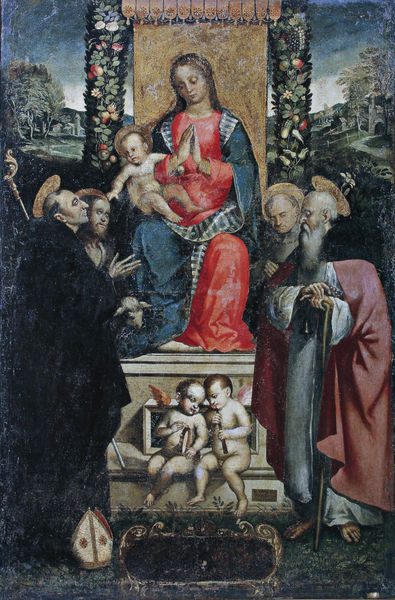
Titel: Sacra Conversazione
Künstler: Francesco Verla
Standort: Trient
Institution: Diözesanmuseum
Schlagwörter: blau, flügel, fuß, gemälde, hand, himmel, mann, nackt, schatten, umhang, wolken, bäume, grün, landschaft, sitzen, stadt, blume, blumen, hut, kleid, licht, männer, schwarz, strasse, stuhl, weiss, blick, blüten, gebäude, haus, rosen, rot, weg, wiese, wolke, malerei, teppich, bart, blond, mütze, falten, johannes, sockel, vollbart, gelehrte, hände, vorhang, natur, kirche, pfad, gewand, gold, haare, lange haare, mantel, sitzend, drei, kind, girlande, instrumente, pflanzen, renaissance, kinder, stock, engel, engelchen, früchte, garten, ranken, äpfel, schrift, sitz, venedig, stab, dorf, hecke, verblassung, baby, bischof, könig, papst, thron, tafel, inschrift, farn, überwurf, gesenkter blick, podest, lamm, offen, knabe, burg, himmeö, hässlich, tron, beten, gebet, trommel, altar, girlanden, flöte, besuch, schein, schoss, heiligenschein, nimbus, christus, jesus, pieta, reise, mittelalter, priester, segen, segnung, junger, mönch, baldachin, heiliger, mitra, tiara, könige, blumengirlande, blumenranken, heilige, anbeten, postament, verehrung, heilig, putten, maria, madonna, anbetung, betend, mutter gottes, flügelchen, hirten, putti, petrus, altarbild, erhöht, jesuskind, betten, andachtsbild, stifter, gast, musikinstrumente, bischofsstab, huldigen, blumengirlanden, madonne, maiesta, aura, altargemälde, evangelisten, giotto, jesukind, sacra conversatione, madona, bischofsmütze, paulus, anbetung der könige, sacra conversazione, maira, verwittert, shrift, bartt, verwitterung, rot kleid, majesta, hortus, anbatung, anbetung der heiligen, biscofsmütze, jesuskuind, piadestal, umhag, betens, bischofsmitra